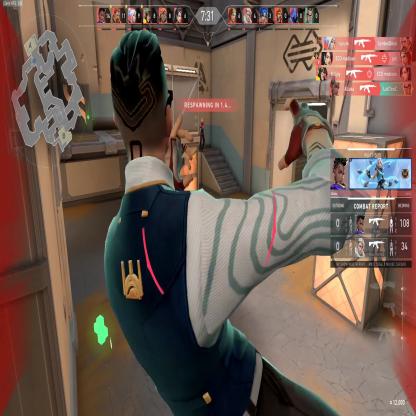
Label: enemy